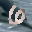
Label: 6